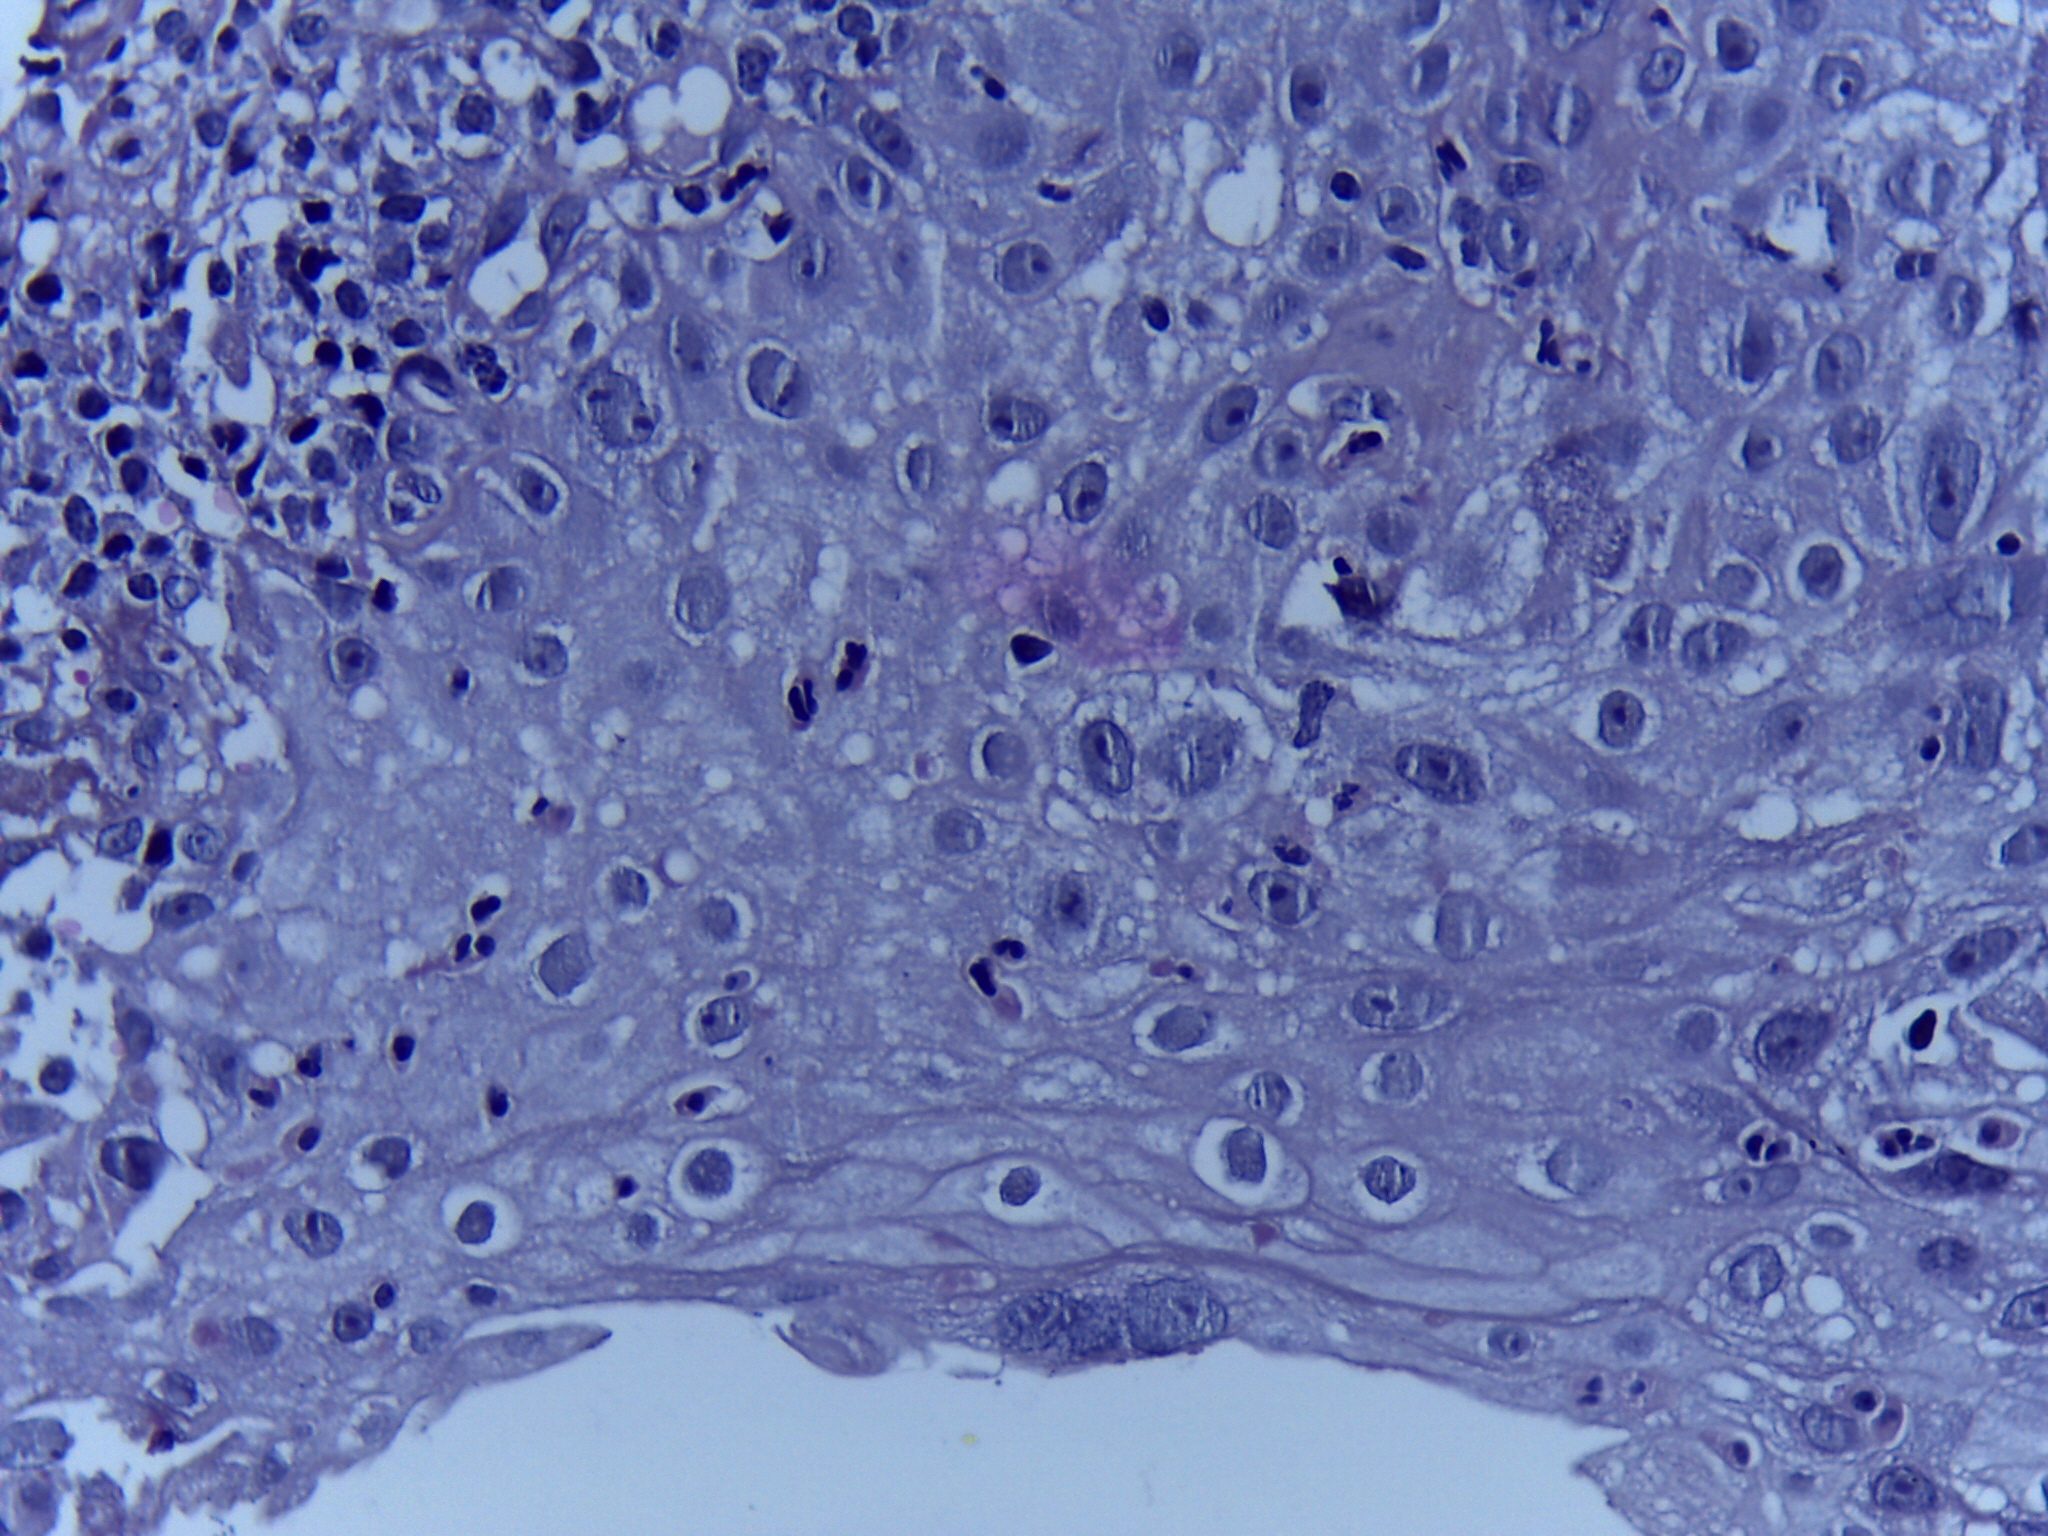
Diagnosis: OSCC